Field crop: tomato
Growth stage: 1
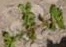
Species: portulaca